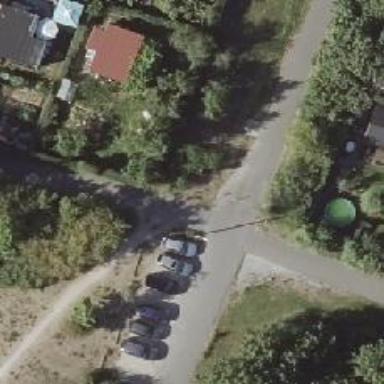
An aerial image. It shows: Asphalt footway.